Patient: sex M, age 71
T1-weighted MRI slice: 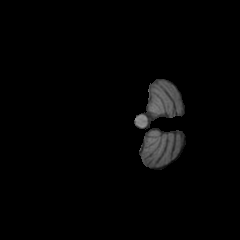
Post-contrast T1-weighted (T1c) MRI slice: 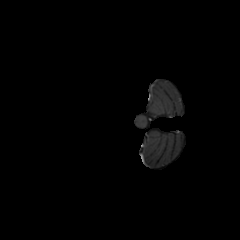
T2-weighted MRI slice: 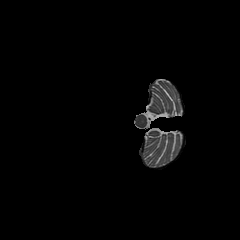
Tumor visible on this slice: no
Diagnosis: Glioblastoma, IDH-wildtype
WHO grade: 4